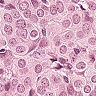
Metastatic tissue present: yes